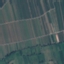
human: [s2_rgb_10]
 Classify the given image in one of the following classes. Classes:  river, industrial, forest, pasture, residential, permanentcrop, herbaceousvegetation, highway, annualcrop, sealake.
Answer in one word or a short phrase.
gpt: PermanentCrop